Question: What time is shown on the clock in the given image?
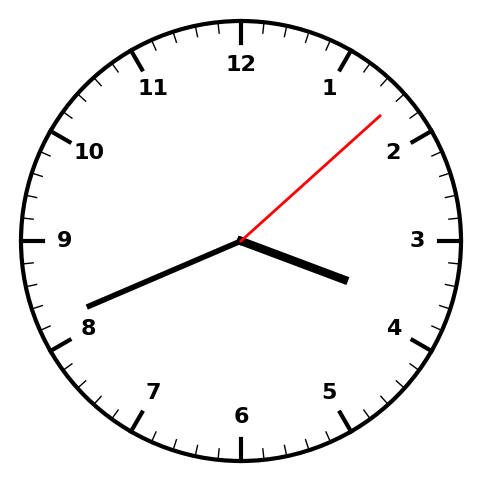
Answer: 03:41:08